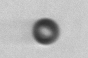
Label: bead